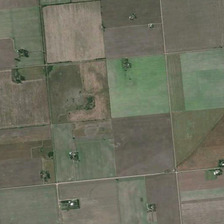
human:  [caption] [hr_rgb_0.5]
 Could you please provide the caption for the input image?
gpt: many pieces of farmlands are together .

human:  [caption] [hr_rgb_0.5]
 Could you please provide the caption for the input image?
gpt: many pieces of farmlands are together .

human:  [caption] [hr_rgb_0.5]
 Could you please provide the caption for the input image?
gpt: many pieces of farmlands are together .

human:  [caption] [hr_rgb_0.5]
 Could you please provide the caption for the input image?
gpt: many pieces of farmlands are together .

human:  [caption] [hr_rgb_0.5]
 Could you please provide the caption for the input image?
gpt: many pieces of farmlands are together .